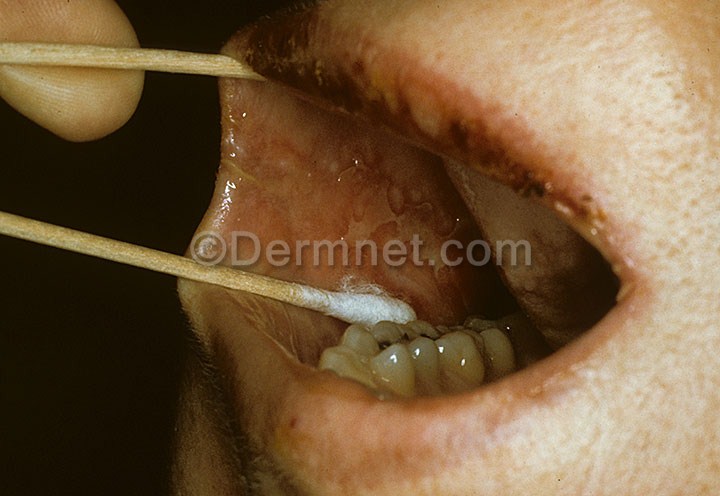
Disease: Psoriasis pictures Lichen Planus and related diseases